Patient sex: F
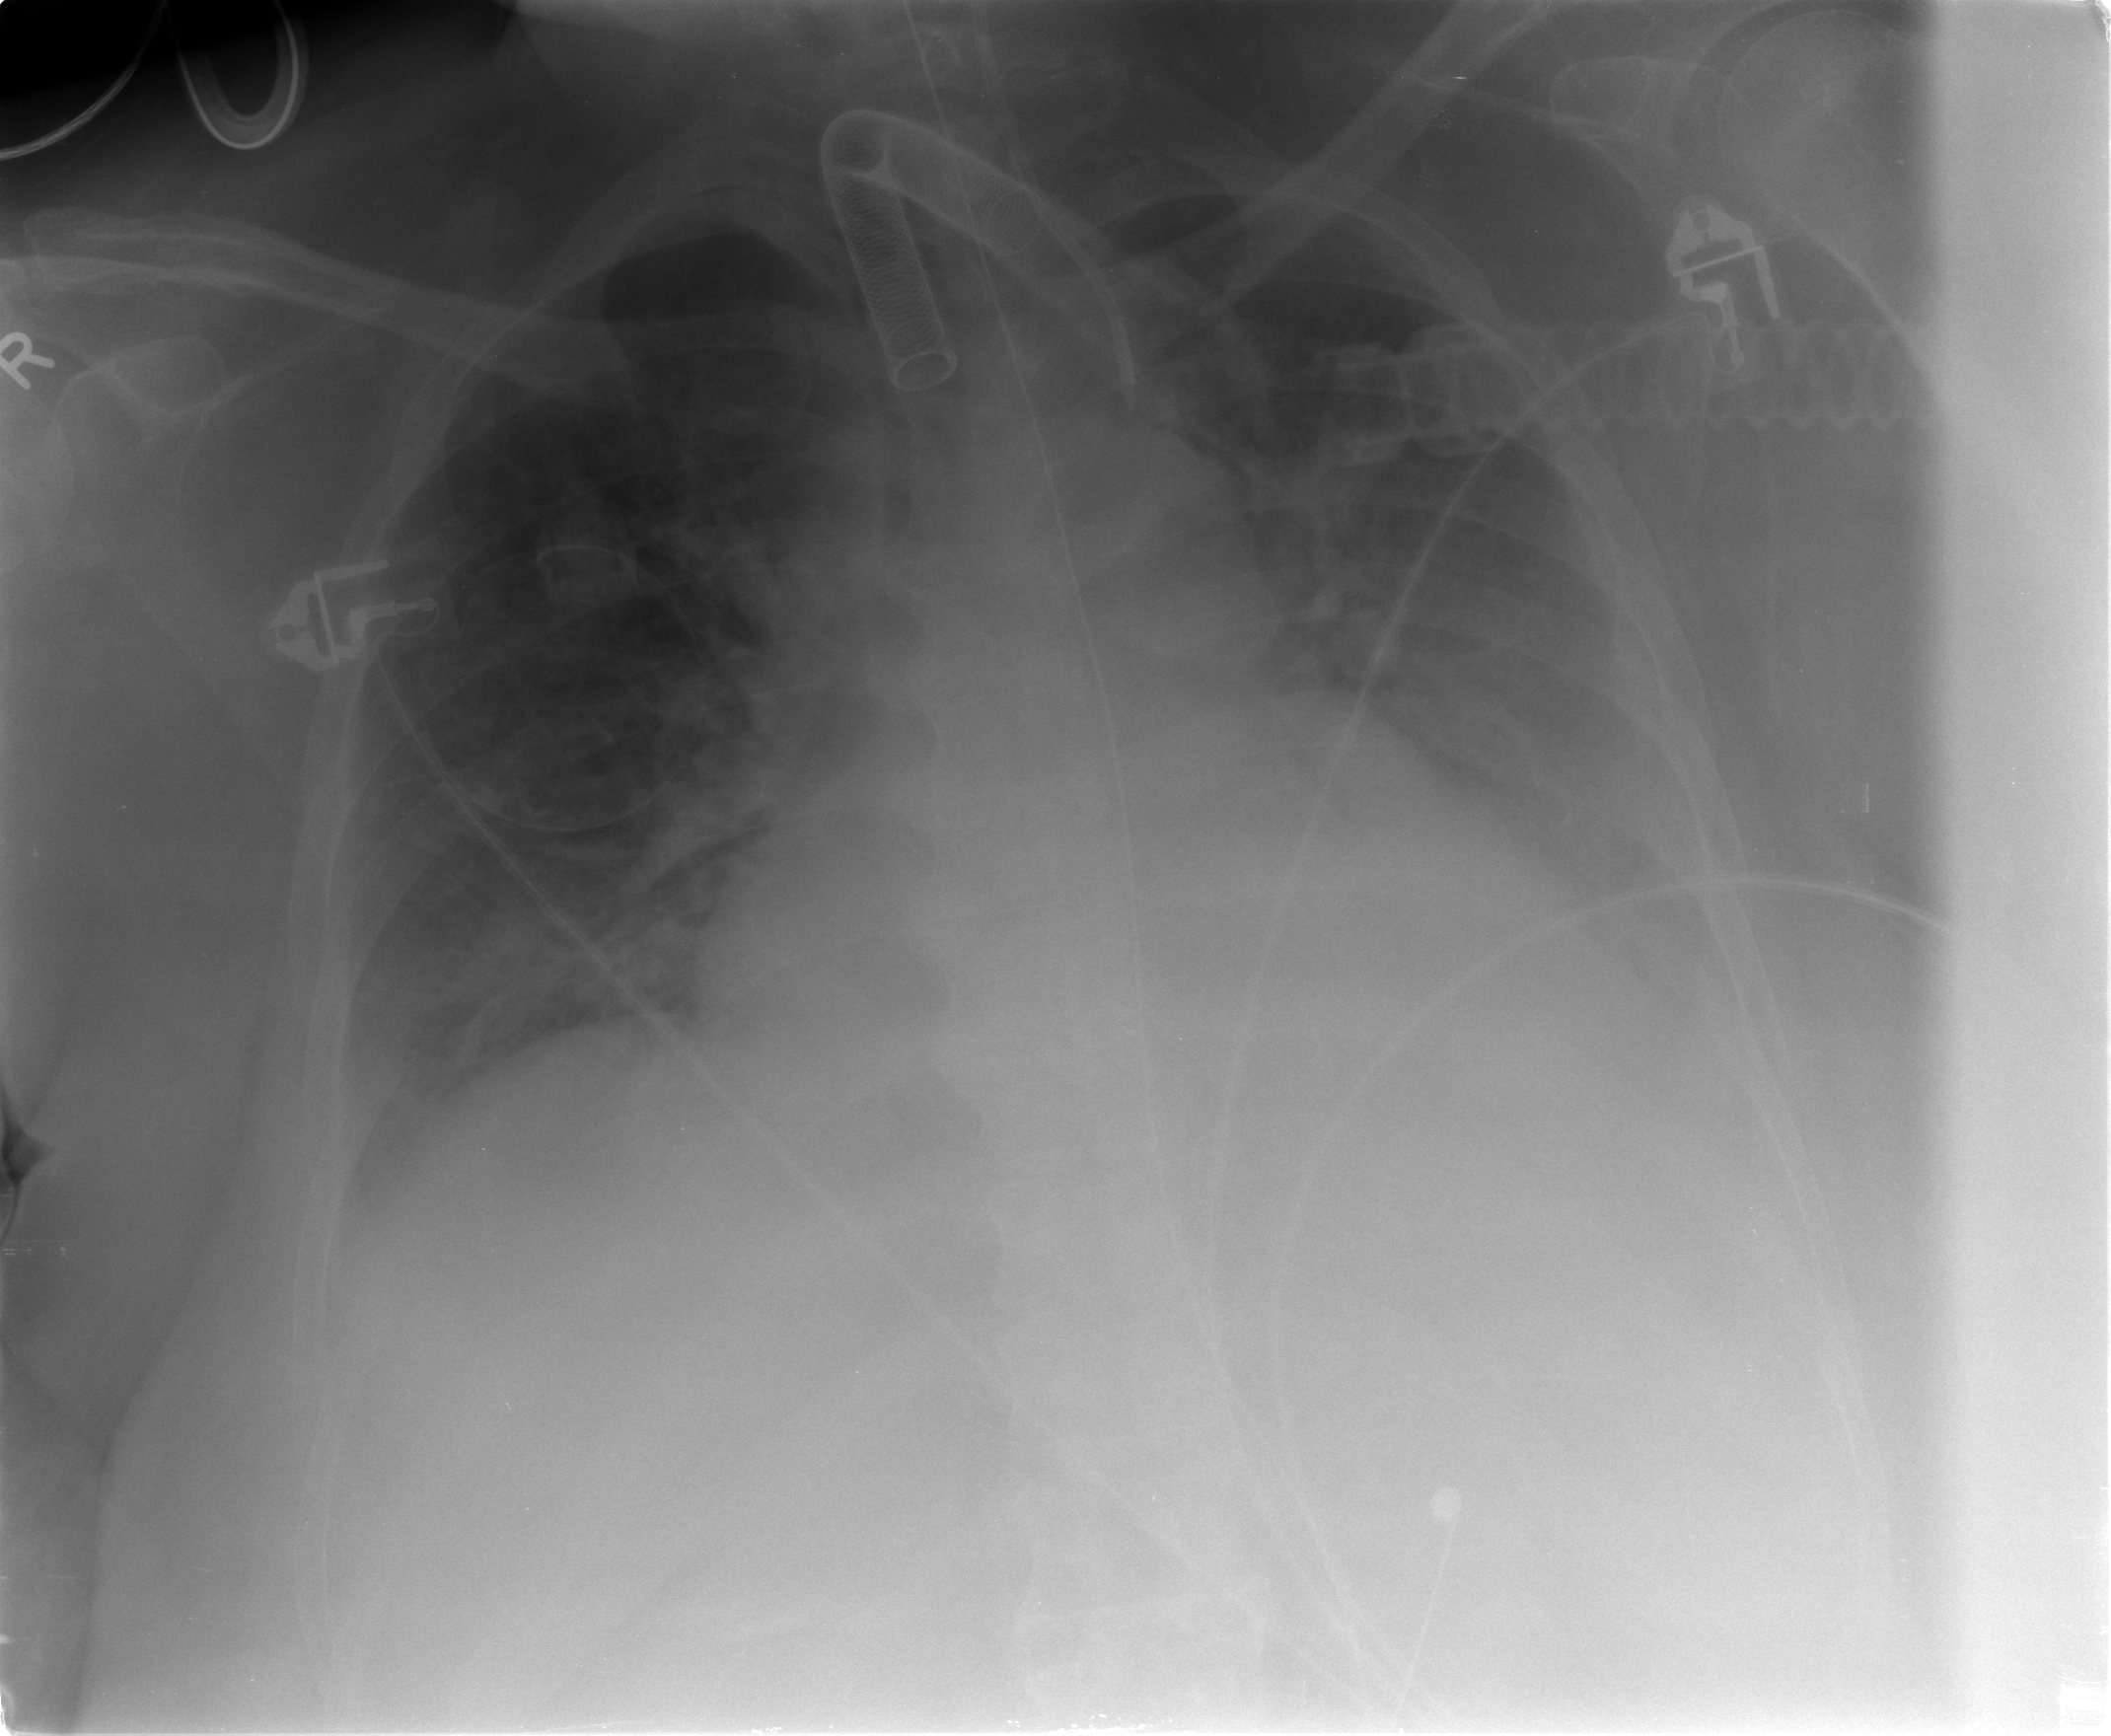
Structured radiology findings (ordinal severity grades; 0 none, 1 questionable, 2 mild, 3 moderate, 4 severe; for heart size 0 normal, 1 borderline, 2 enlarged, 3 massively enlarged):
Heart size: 1
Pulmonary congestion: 2
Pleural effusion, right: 2
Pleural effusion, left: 2
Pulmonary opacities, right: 2
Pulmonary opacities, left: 2
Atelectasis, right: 2
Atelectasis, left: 2